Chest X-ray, PA view. Patient: 34 years old, sex M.
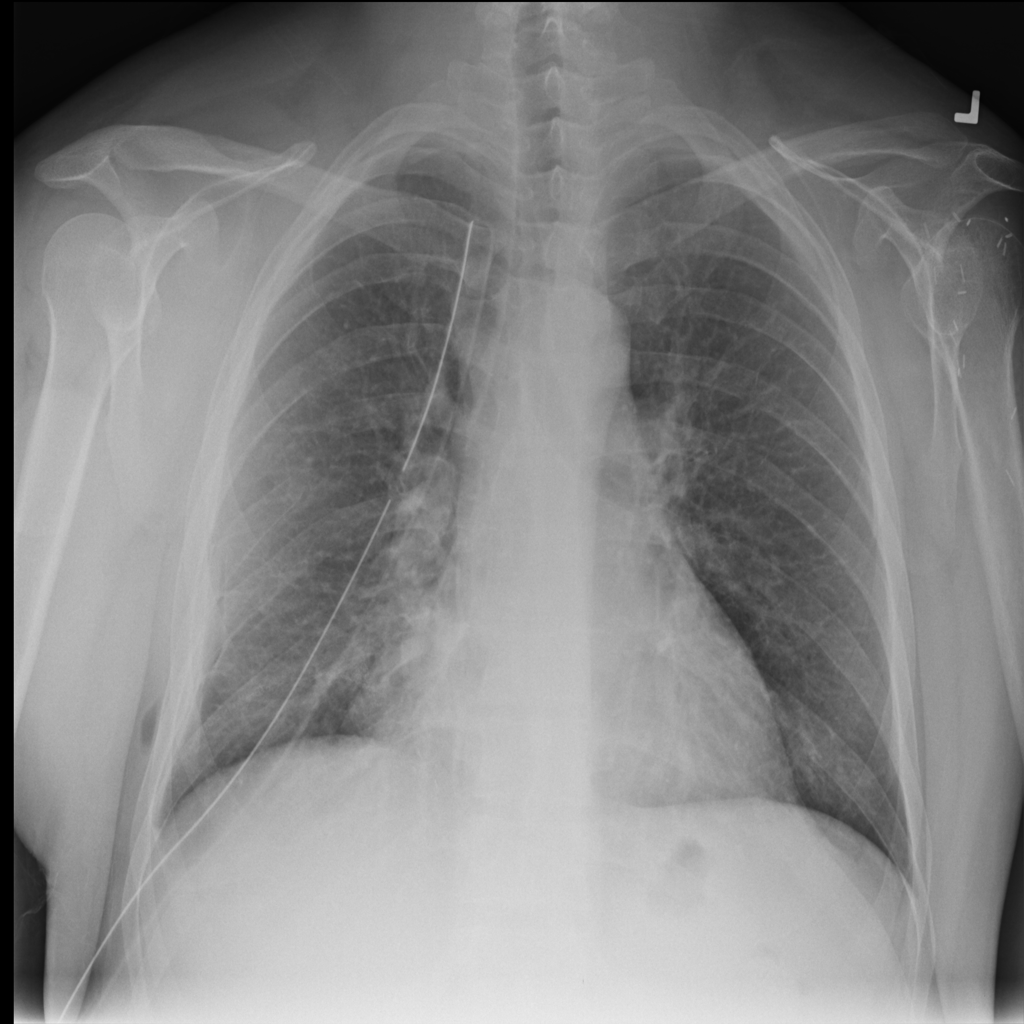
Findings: Pneumothorax